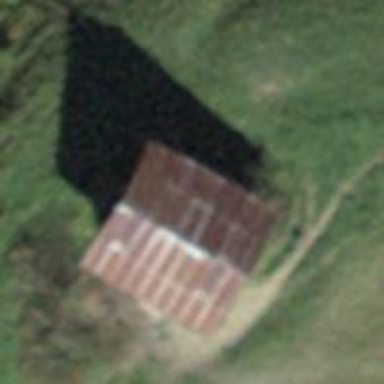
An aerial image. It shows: Farm auxiliary building.